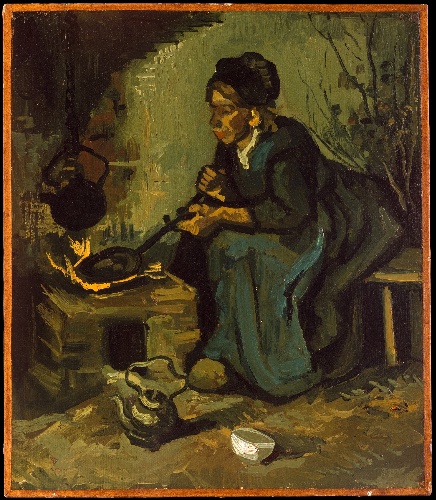
Title: Peasant Woman Cooking by a Fireplace
Artist: Vincent van Gogh
Artist bio: Dutch, Zundert 1853–1890 Auvers-sur-Oise
Date: 1885
Object type: Painting
Classification: Paintings
Medium: Oil on canvas
Dimensions: 17 3/8 x 15 in. (44.1 x 38.1 cm)
Department: European Paintings
Credit line: Gift of Mr. and Mrs. Mortimer Hays, 1984
Accession year: 1984
Repository: Metropolitan Museum of Art, New York, NY
Tags: Fireplaces|Women|Cooking|Food